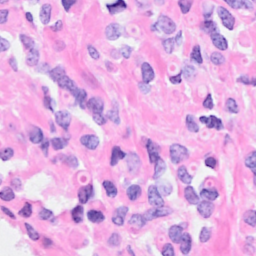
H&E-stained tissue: Breast